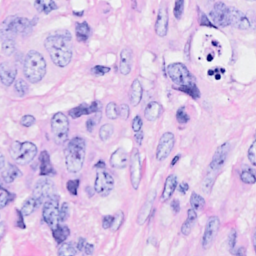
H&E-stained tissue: Breast